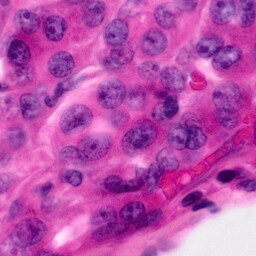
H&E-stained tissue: Pancreatic